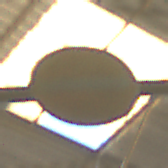
Verkehrszeichen: VerbotDerEinfahrt
Umgebung: Indoor, Urban
Tageszeit: Midday
Wetter: NotSpecified
Licht: Natural
Jahreszeit: NotSpecified
Kontrast: MediumContrast